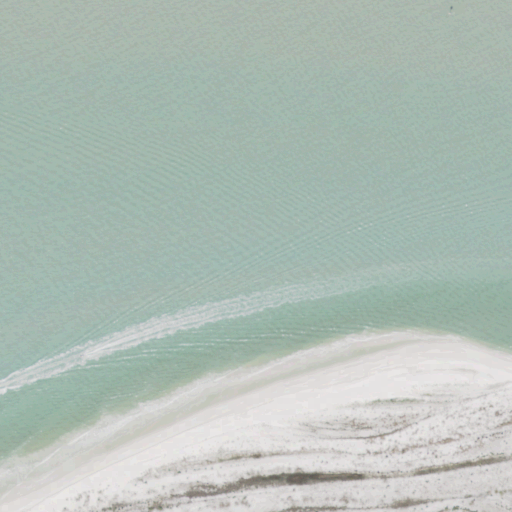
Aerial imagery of island in Florida named Coconut Island containing open water and barren land